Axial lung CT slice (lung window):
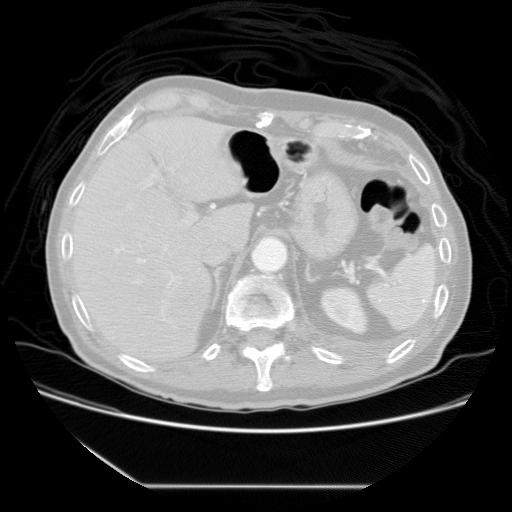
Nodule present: no